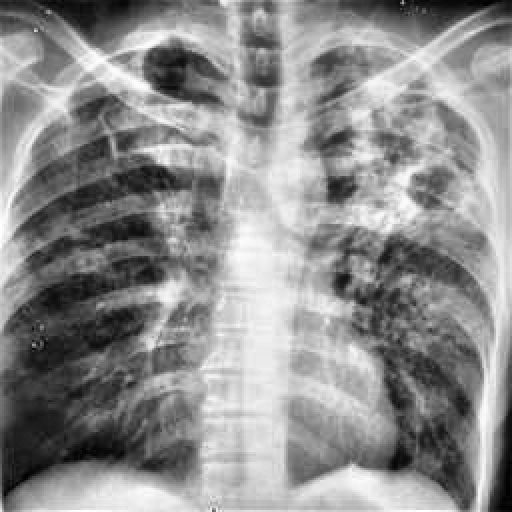
Finding: TUBERCULOSIS